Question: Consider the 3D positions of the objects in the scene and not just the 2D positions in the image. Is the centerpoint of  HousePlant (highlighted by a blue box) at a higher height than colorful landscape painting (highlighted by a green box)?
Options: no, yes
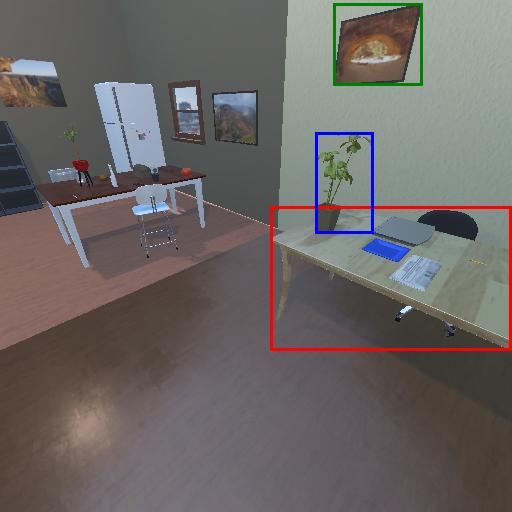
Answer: no